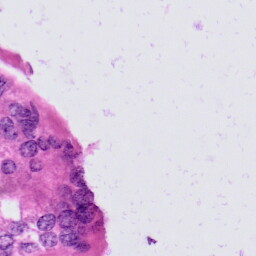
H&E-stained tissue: Prostate